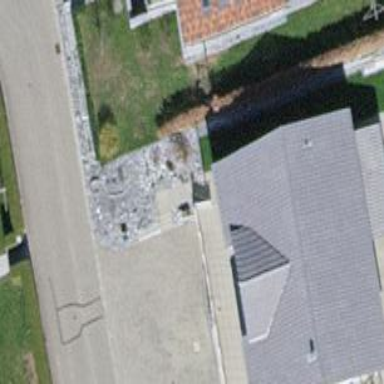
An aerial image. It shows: Detached building.